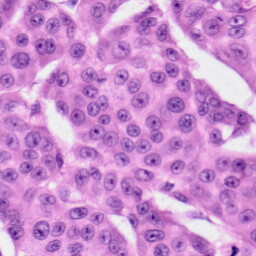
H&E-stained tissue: Skin